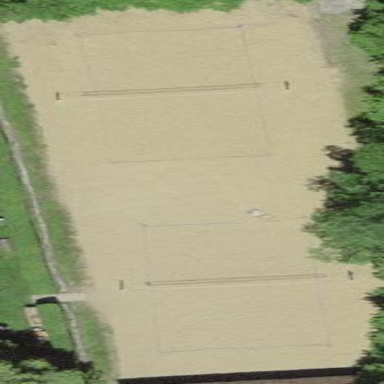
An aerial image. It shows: Sandy pitch designated for beach volleyball.